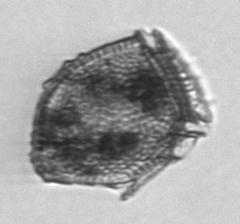
Label: Dinophysis_norvegica